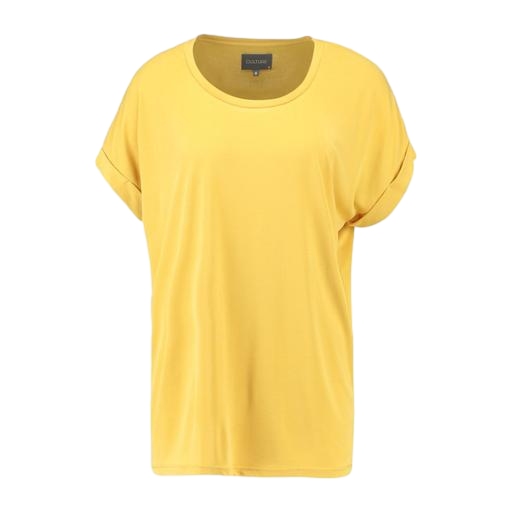
yellow scoop tee, yellow plus size milano dolman-sleeve top only macy, yellow jersey tee, white background